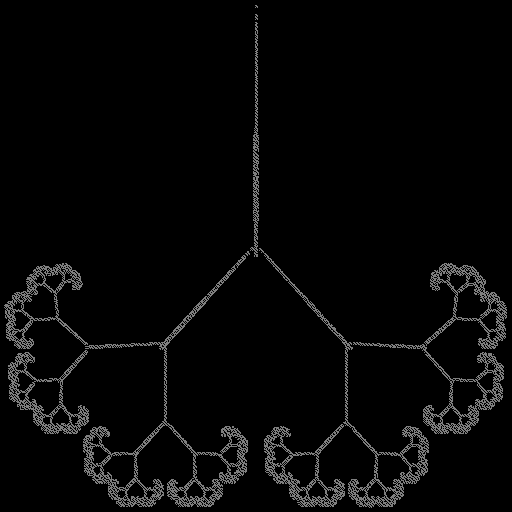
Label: sticks